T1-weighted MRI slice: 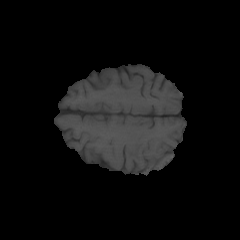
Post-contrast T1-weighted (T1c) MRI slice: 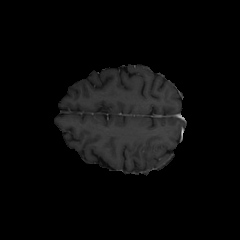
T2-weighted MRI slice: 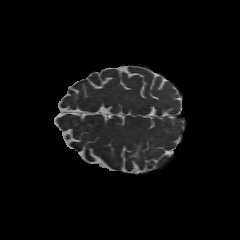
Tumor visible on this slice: yes